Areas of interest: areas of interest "Educational"
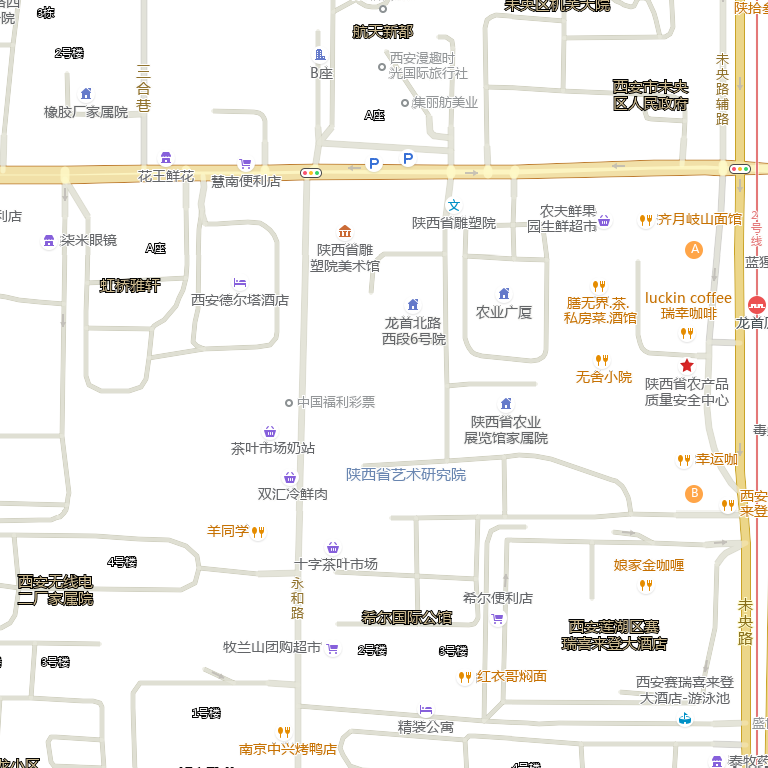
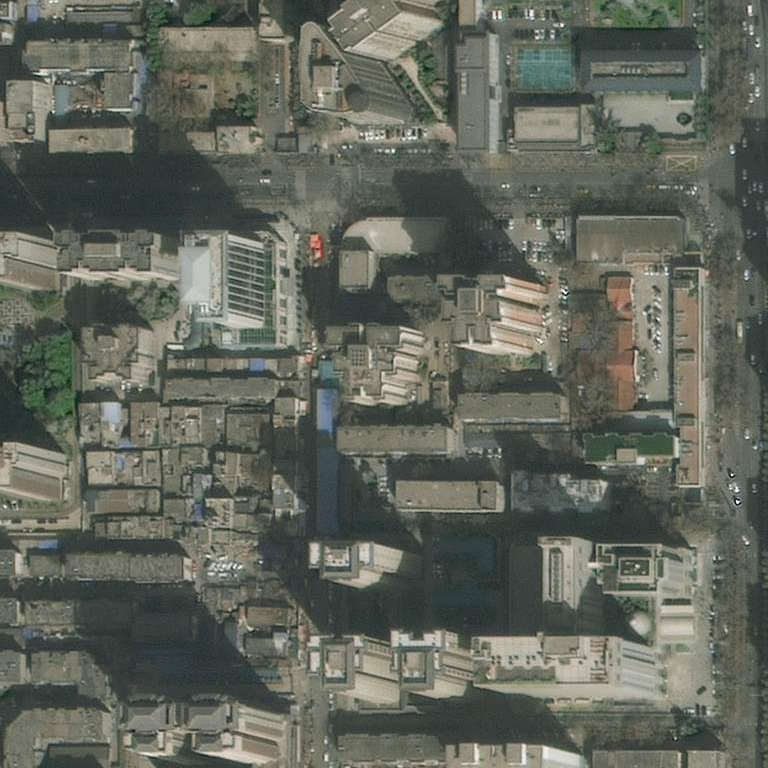